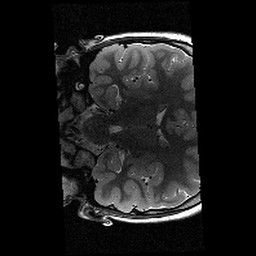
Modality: T2w
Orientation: coronal
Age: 9
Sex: female
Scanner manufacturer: siemens
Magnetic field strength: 3 T
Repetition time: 9.23 s
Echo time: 0.067 s